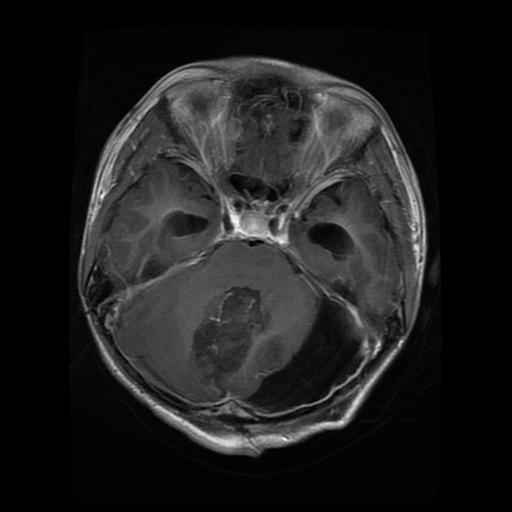
Label: glioma